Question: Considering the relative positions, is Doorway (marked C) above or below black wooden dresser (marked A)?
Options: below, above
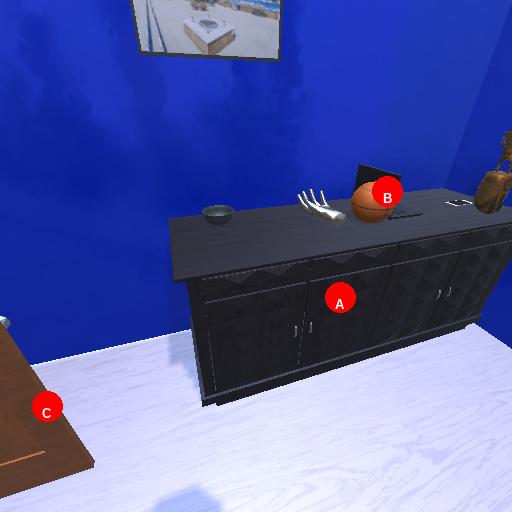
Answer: below